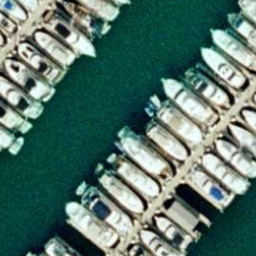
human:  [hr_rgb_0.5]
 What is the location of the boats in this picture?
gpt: upper left and lower right